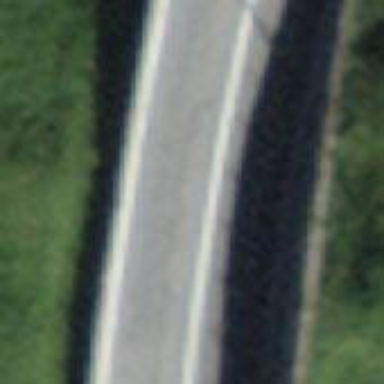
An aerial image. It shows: Secondary road.